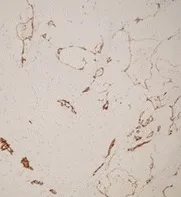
Immunohistochemical staining reveals that the proliferating vessels are positive for CD34.
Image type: pathology (immunostaining)